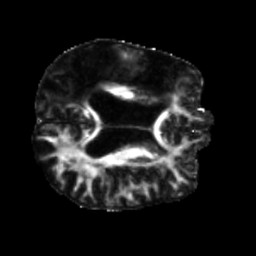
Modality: FA
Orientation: axial
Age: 52
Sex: male
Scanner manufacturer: siemens
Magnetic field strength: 3 T
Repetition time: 5.25 s
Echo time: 0.08 s